Question: I have used FPDF and TCPDF and both seems not to work with URDU, for instance FPDF clearly doesn't support it, but on the other hand, TCPDF supports Persian and Arabic which have same font characters as Urdu.
The problem arises when some characters are rendered properly and while others aren't using TCPDF. See the image below:

Is there a way around TCPDF or some other library that natively supports Urdu language and is compatible with PHP.
Thank you!
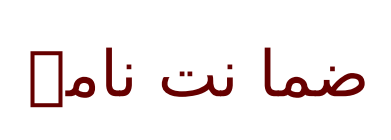
Answer: So this is what I did, I copied windows font ARIAL UNICODE MS and pasted into 'tcpdf/fonts/' folder.
Then I ran following script from 'tcpdf/examples/'
'''
<?php
require_once('tcpdf_include.php');
$pdf = new TCPDF(PDF_PAGE_ORIENTATION, PDF_UNIT, PDF_PAGE_FORMAT, true, 'UTF-8', false);
$fontname = TCPDF_FONTS::addTTFfont('../fonts/ARIALUNI.ttf', 'TrueTypeUnicode', '', 32);
?>
'''
This generated appropriate font files that could be used with TCPDF and could be used with TCPDF pdf class instance like so:
'''
$pdf->SetFont('arialuni', '', 12);
'''

Now this works just as intended.